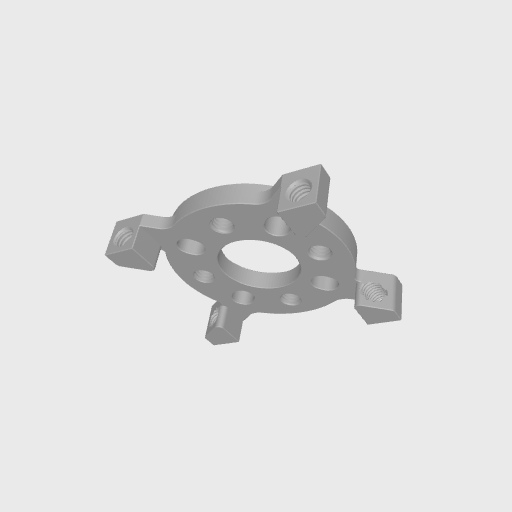
Part: Post2PatternMount32-1